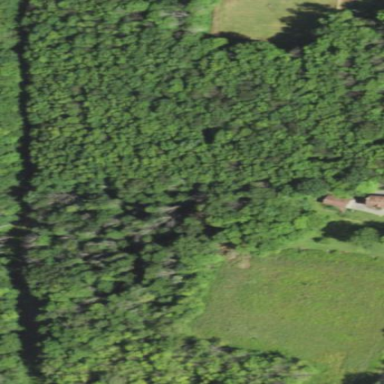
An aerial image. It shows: Mixed deciduous woodland area with variety of trees.